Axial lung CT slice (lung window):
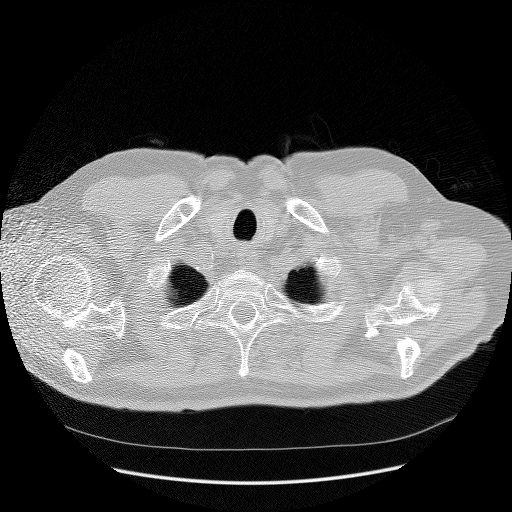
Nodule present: no